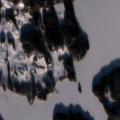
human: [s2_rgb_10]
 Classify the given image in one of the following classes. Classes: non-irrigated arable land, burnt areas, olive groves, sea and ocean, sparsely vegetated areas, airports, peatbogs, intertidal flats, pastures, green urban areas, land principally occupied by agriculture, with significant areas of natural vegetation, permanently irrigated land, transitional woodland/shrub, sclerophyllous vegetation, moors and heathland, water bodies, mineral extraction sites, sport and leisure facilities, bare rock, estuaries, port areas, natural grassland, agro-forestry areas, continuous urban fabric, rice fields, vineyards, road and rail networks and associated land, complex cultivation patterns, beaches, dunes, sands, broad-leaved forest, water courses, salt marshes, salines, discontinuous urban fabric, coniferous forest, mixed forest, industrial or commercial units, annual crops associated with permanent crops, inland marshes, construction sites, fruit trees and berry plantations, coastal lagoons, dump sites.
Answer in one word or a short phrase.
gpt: non-irrigated arable land, land principally occupied by agriculture, with significant areas of natural vegetation, coniferous forest, mixed forest, water bodies